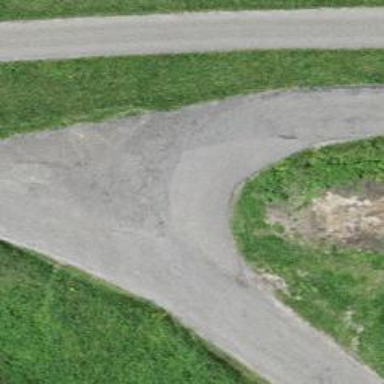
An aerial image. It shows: Unclassified road.